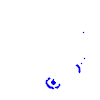
Particle: proton